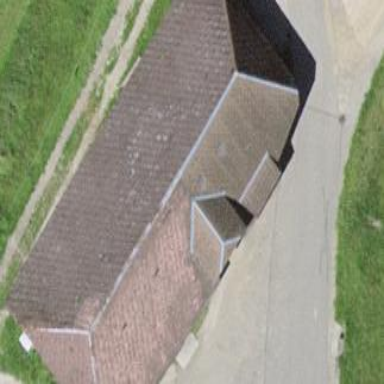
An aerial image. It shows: Barn.